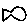
Label: fish